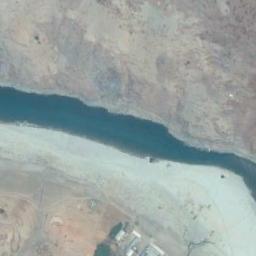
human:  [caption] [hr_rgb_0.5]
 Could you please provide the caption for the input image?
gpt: The deep blue river goes through the wasteland .

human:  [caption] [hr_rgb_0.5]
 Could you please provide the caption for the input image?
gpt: The river goes through the bare land .

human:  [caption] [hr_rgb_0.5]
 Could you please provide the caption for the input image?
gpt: A curvy turquoise river with white sand on the banks, Green and tan mixed land on both sides, And buildings next to it .

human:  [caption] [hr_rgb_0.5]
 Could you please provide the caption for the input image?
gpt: There are many trees on either side of the river .

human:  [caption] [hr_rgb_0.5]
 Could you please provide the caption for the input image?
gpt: There are bare land around the river .